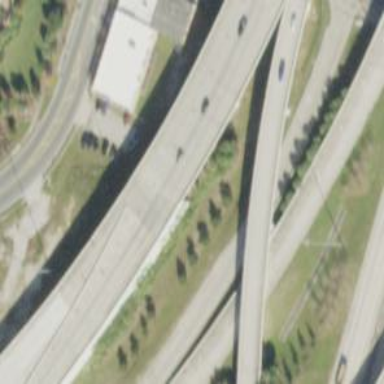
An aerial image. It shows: Bridge on motorway link with folded diamond junction.